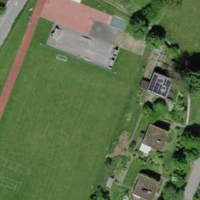
EUNIS habitat code: 53
Species observed at this site:
Euonymus europaeus